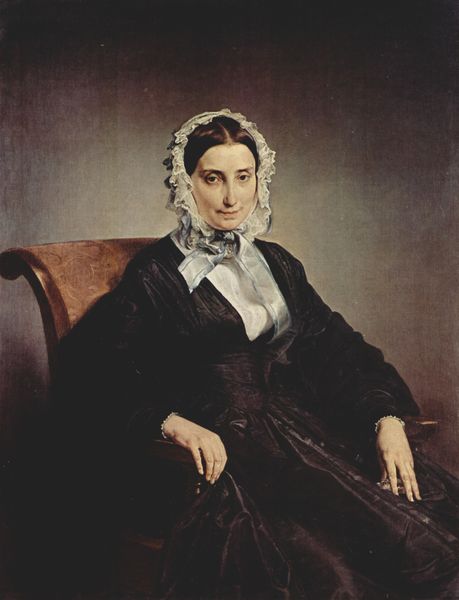
Titel: Porträt der Teresa Borri Stampa Manzoni
Künstler: Francesco Hayez
Standort: Brescia
Institution: Pinacoteca Tosio Martinengo
Schlagwörter: blau, dunkel, gemälde, gott, hand, mann, schatten, weiß, sitzen, ausschnitt, braun, finger, frau, geschwungen, grau, hell, hintergrund, holz, kleid, licht, mund, nase, schwarz, stuhl, zeichnung, zimmer, blick, dame, tuch, beige, haube, malerei, schleife, alt, hemd, jung, mütze, wand, arme, augen, band, blass, bluse, falten, gesicht, inkarnat, samt, spitze, trauer, weit, ärmel, bildnis, halskrause, hände, portrait, porträt, rückenlehne, öl, norden, auge, figur, haare, mantel, reich, sessel, sitzend, stoff, mutter, saum, en face, frontal, lippen, mittelscheitel, scheitel, seide, hellblau, lächeln, taille, liebe, armlehne, düster, lehne, haltung, mieder, kette, violett, romantik, witwe, kopftuch, ernst, schmal, streng, büste, finster, aufrecht, seitenansicht, maler, mimik, robe, glänzend, edel, rüsche, rüschen, holzlehne, knopfleiste, lehnstuhl, übergang, sex, künstler, dreiviertel, leinwand, gestik, kopfputz, fräulein, biedermeier, schoss, armband, diffus, halbprofil, aufmerksam, feuerbach, müde, repräsentation, korsett, armlehnstuhl, zugewandt, teuer, oma, gestreckt, verlauf, taft, batist, großmutter, schwaz, gepflegt, atlas, armsessel, bündchen, spitzenhaube, rüschenhaube, porait, ärmelbundchen, me, sschleife, lächeön